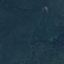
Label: Forest